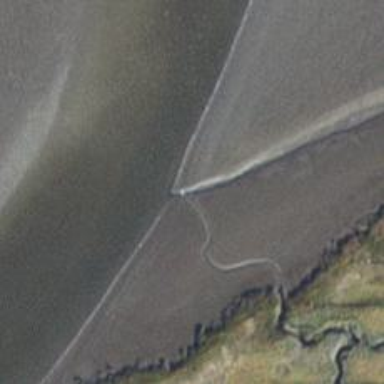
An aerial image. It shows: The image shows tidal environment.